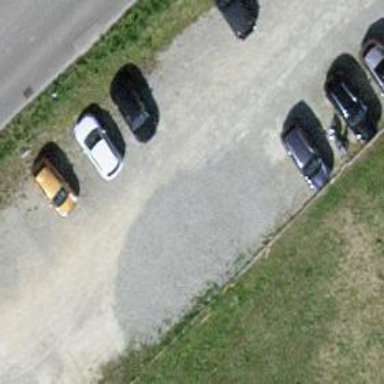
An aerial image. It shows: Parking area with surface.